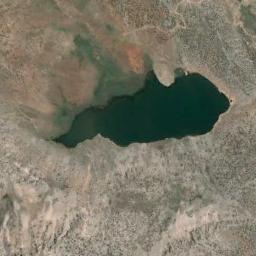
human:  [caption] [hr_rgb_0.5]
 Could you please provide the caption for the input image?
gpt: The lake in the picture has an irregular shape .

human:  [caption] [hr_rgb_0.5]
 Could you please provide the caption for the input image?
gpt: The ground is uneven around the lake .

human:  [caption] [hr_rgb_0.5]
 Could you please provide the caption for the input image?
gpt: There is an irregular blue-blue lake on the yellow-brown mountain, And sparse green vegetation on the mountain .

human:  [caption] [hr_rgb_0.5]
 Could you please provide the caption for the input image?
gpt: The lake lies in a wasteland and the water is deep green .

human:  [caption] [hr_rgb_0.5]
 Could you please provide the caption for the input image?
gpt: The lake is in a brown desert .